Question: I have data structure like this:
'''
$scope.data = [
{
title: "Title1",
countries: ['USA', 'Canada', 'Russia']
},
{
title: "Title2",
countries: ['France', 'Germany']
}
];
'''
I.e. each item has array of country names.
I'm showing this data like this:
'''
<tr ng-repeat="dataItem in data">
'''
I want allow user to filter this list by providing list of countries in input:

How to acheive this?
Currently I'm did something like this:
'''
<input ng-model="searchFilter.countries">
...
<tr ng-repeat="dataItem in data | filter: searchFilter: true">
'''
But obviously it works only for 1 country, not for array of countries listed in input using comma.
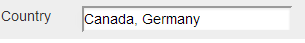
Answer: I have created an example <URL>.
It takes use of 'ngList' as Zahori recommended and defines a custom filter for countries.
'''
myApp.filter('MyFilter', function() {
return function(items, countries) {
if (!angular.isUndefined(items) && !angular.isUndefined(countries) && countries.length > 0) {
var filtered = [];
angular.forEach(items, function(item) {
angular.forEach(countries, function(currentCountry) {
if(item.countries.indexOf(currentCountry) >= 0 ) filtered.push(item);
});
});
return filtered;
} else {
return items;
}
};
});
'''